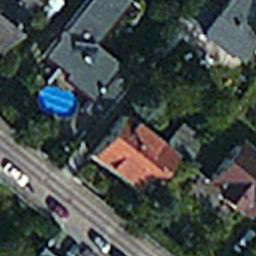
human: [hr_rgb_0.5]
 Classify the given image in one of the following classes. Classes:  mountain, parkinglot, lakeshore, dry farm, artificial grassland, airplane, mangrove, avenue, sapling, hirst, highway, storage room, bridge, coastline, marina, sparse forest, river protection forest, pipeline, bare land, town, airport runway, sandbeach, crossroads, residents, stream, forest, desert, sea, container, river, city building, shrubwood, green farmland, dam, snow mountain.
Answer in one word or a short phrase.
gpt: residents